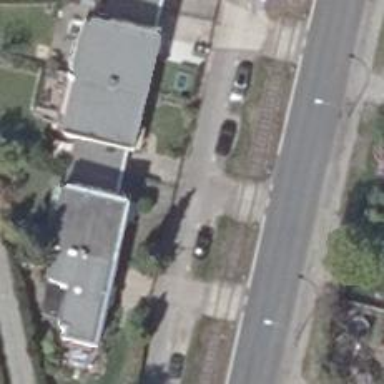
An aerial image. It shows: Parallel parking lane on asphalt living street.